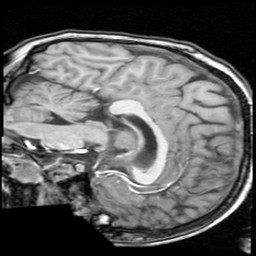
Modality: T1w
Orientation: sagittal
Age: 13
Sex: male
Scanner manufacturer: ge
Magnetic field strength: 1.5 T
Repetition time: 0.03333 s
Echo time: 0.008 s